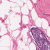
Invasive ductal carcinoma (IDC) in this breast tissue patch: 0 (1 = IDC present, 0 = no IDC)